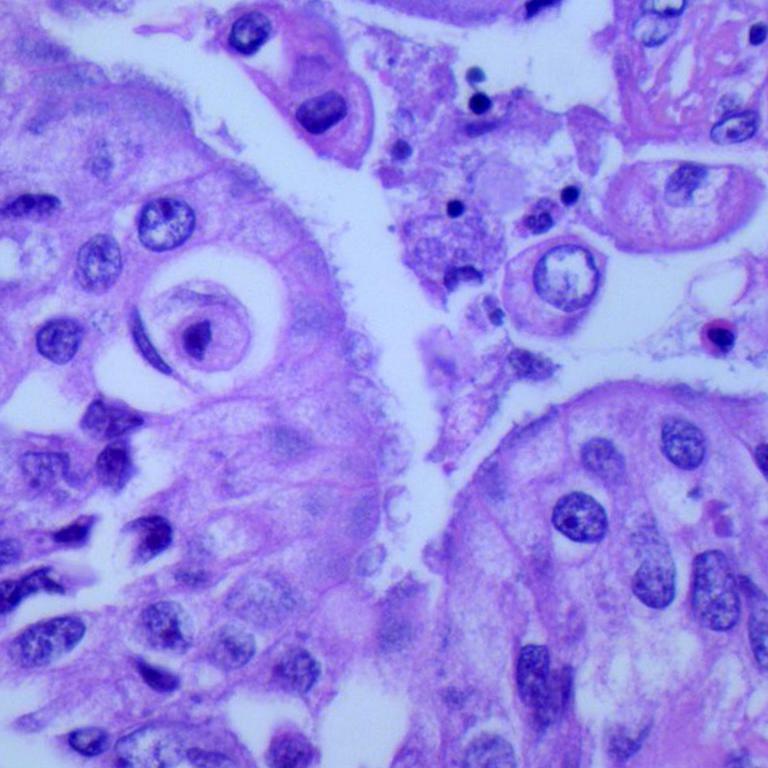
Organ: lung
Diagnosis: adenocarcinomas